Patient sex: M
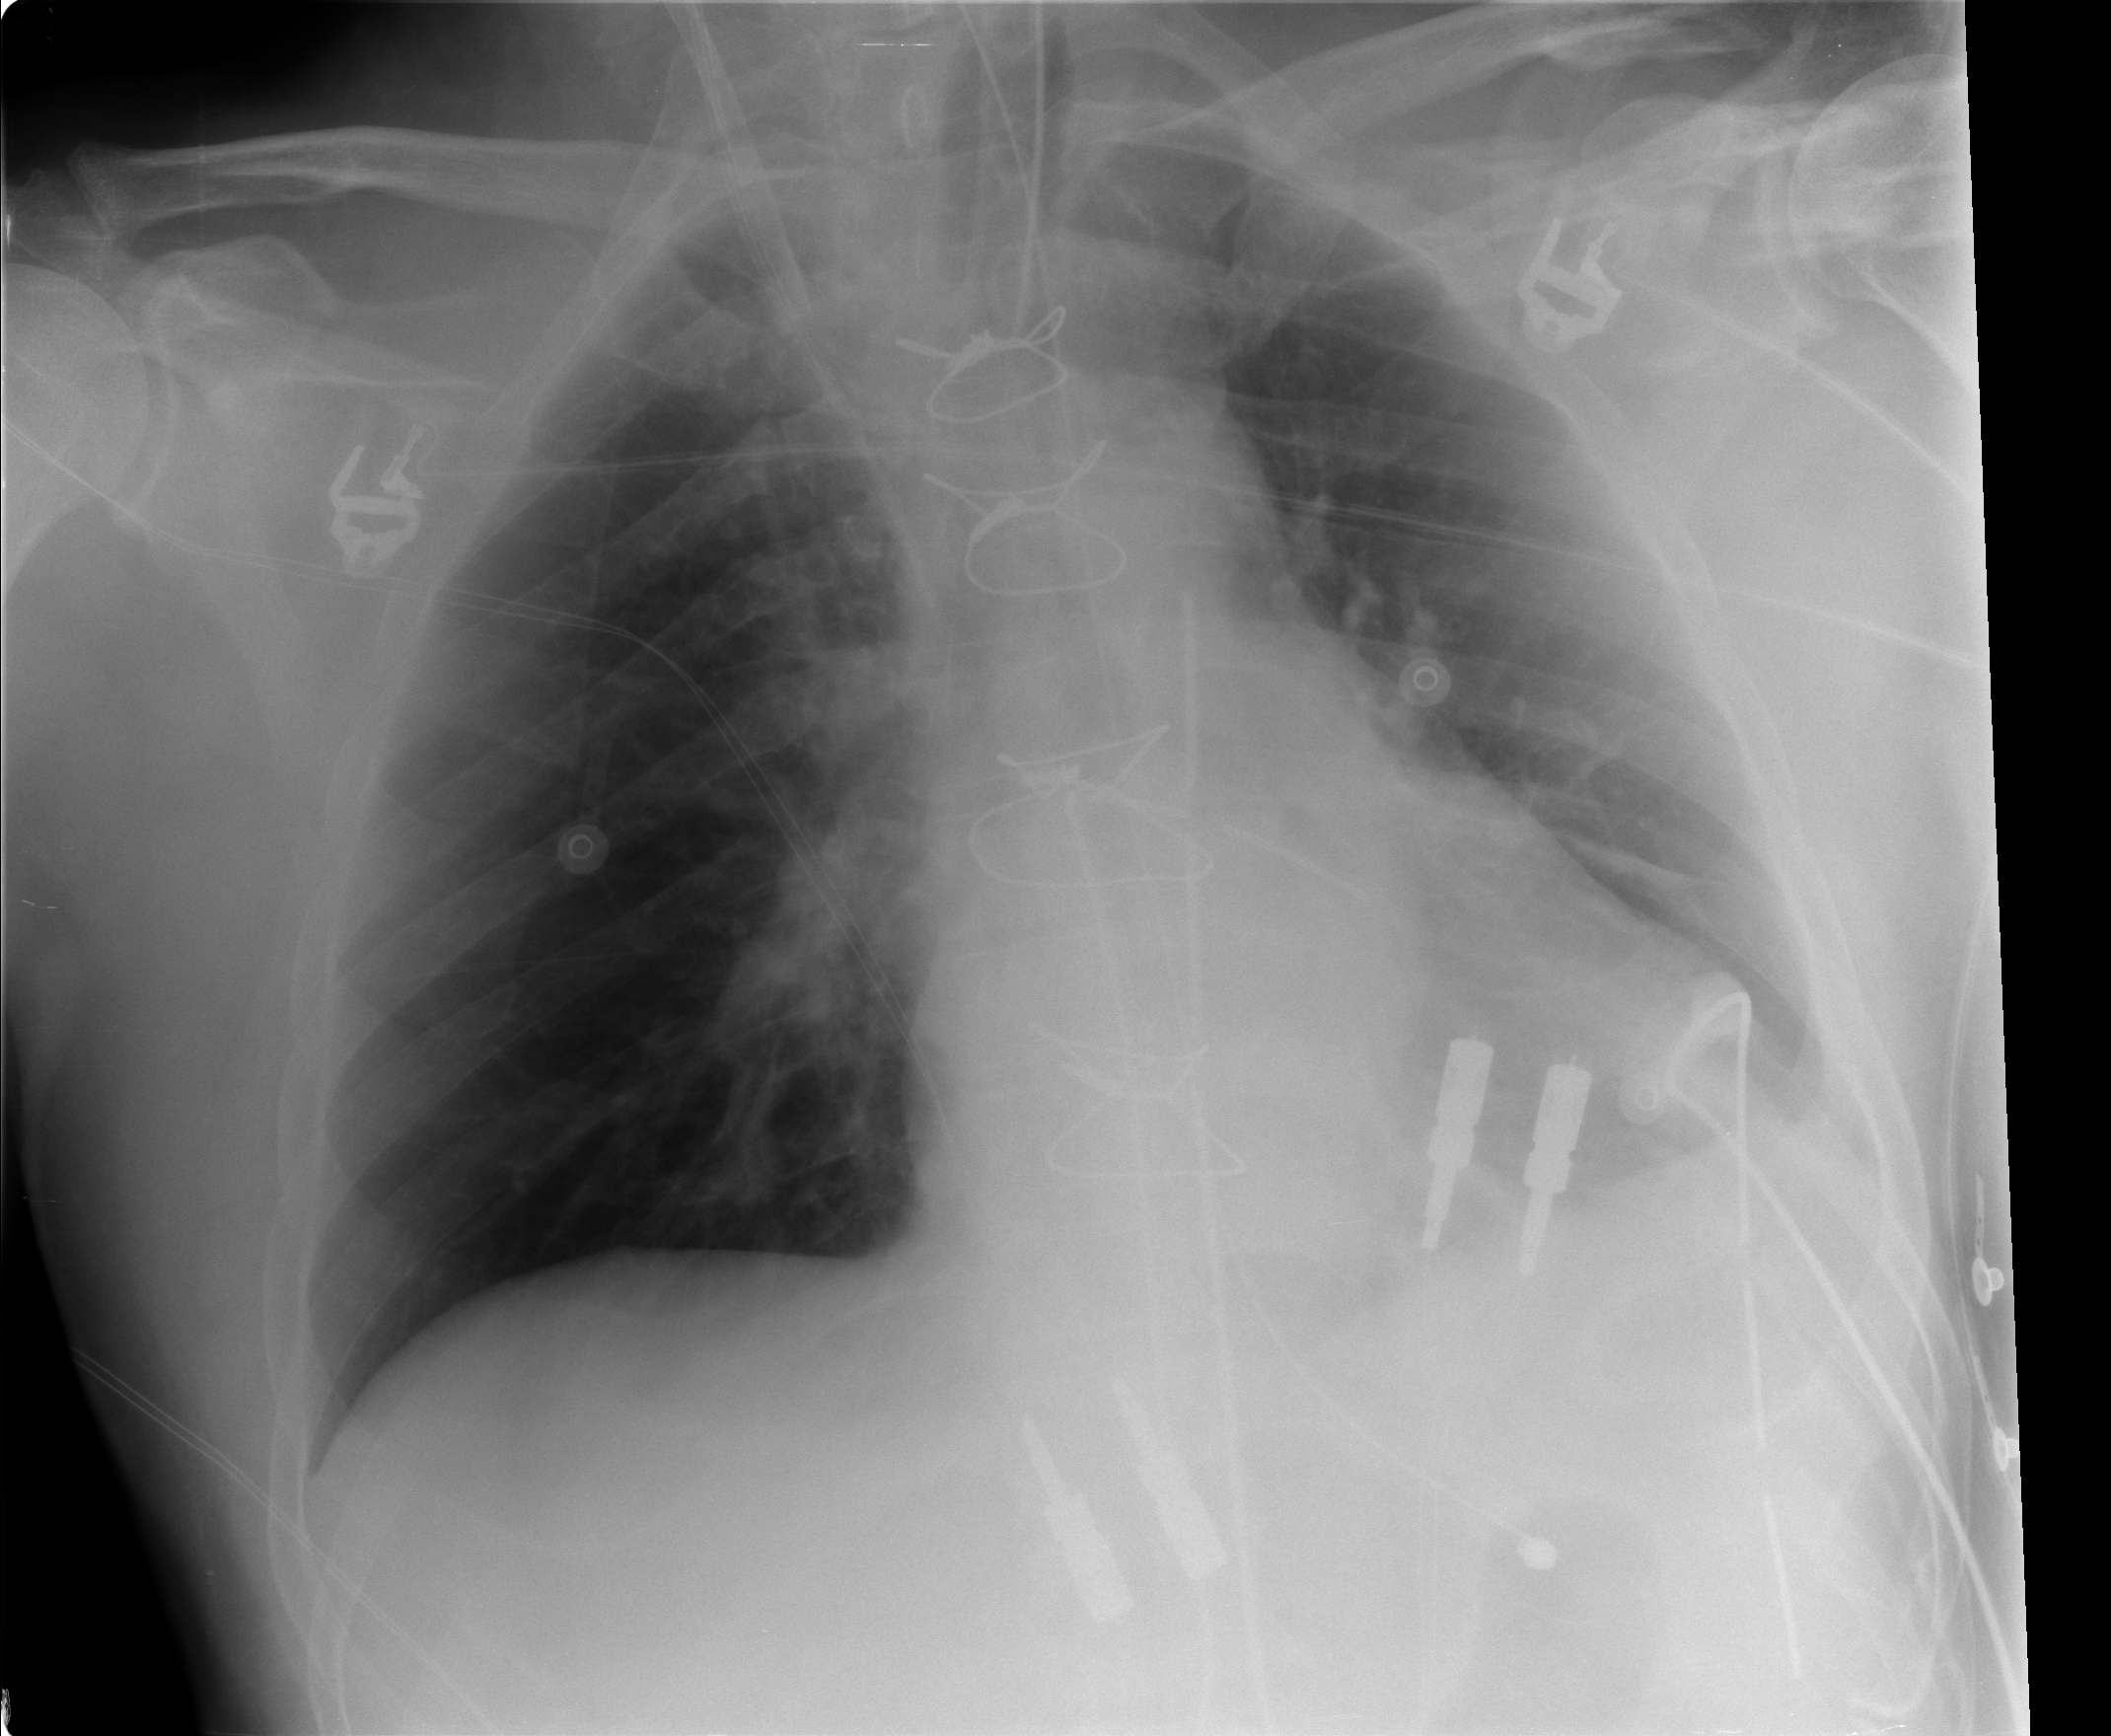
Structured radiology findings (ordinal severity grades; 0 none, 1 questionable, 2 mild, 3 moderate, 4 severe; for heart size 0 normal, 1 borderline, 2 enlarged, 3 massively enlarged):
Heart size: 0
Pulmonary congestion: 0
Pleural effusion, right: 0
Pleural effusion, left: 0
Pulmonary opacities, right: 0
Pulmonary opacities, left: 0
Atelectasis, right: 0
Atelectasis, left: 2